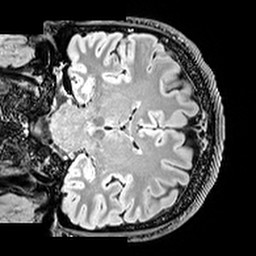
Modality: T2w
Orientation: coronal
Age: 42
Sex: male
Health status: healthy
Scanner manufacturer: siemens
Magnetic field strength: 3 T
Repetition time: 5 s
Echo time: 0.397 s